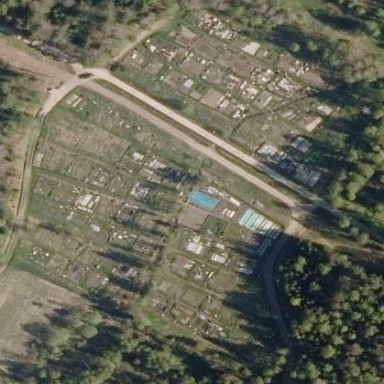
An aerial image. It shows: Allotments area.